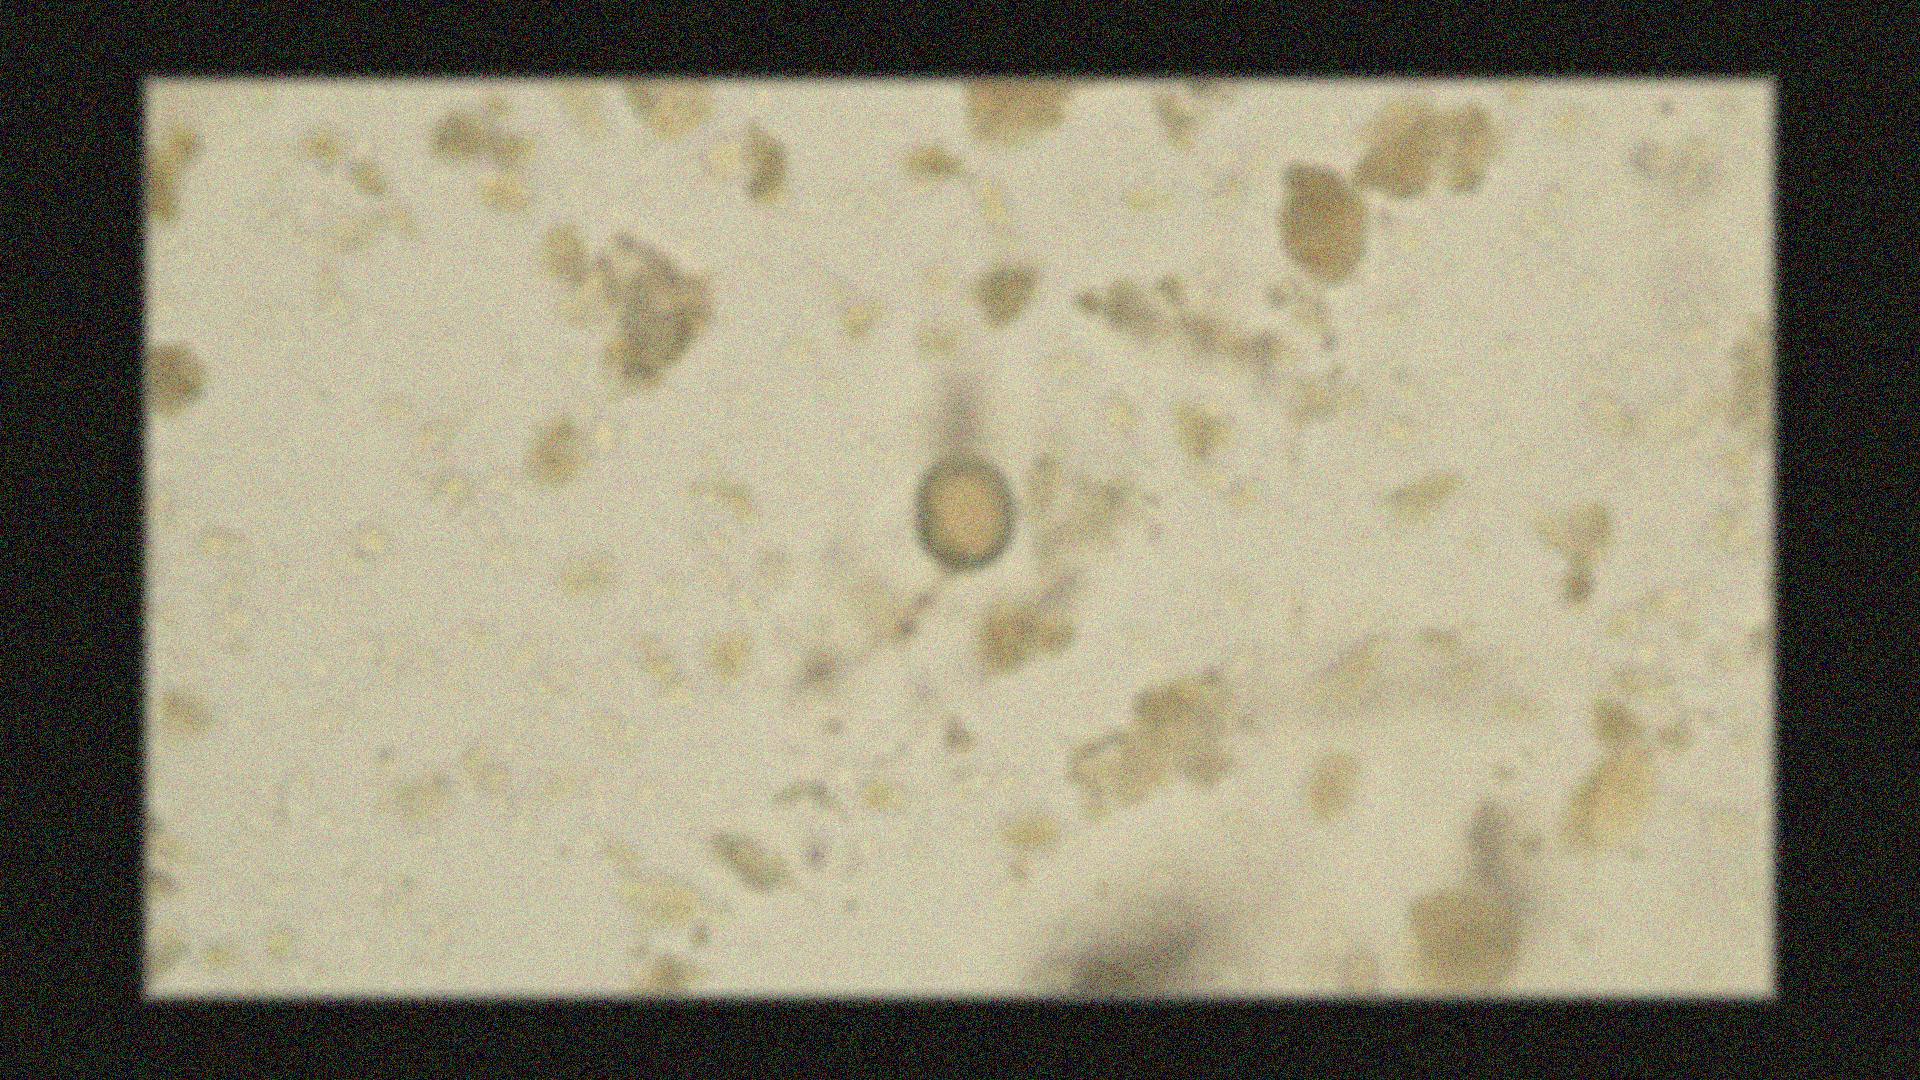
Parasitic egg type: Taenia spp. egg